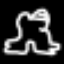
Label: frog